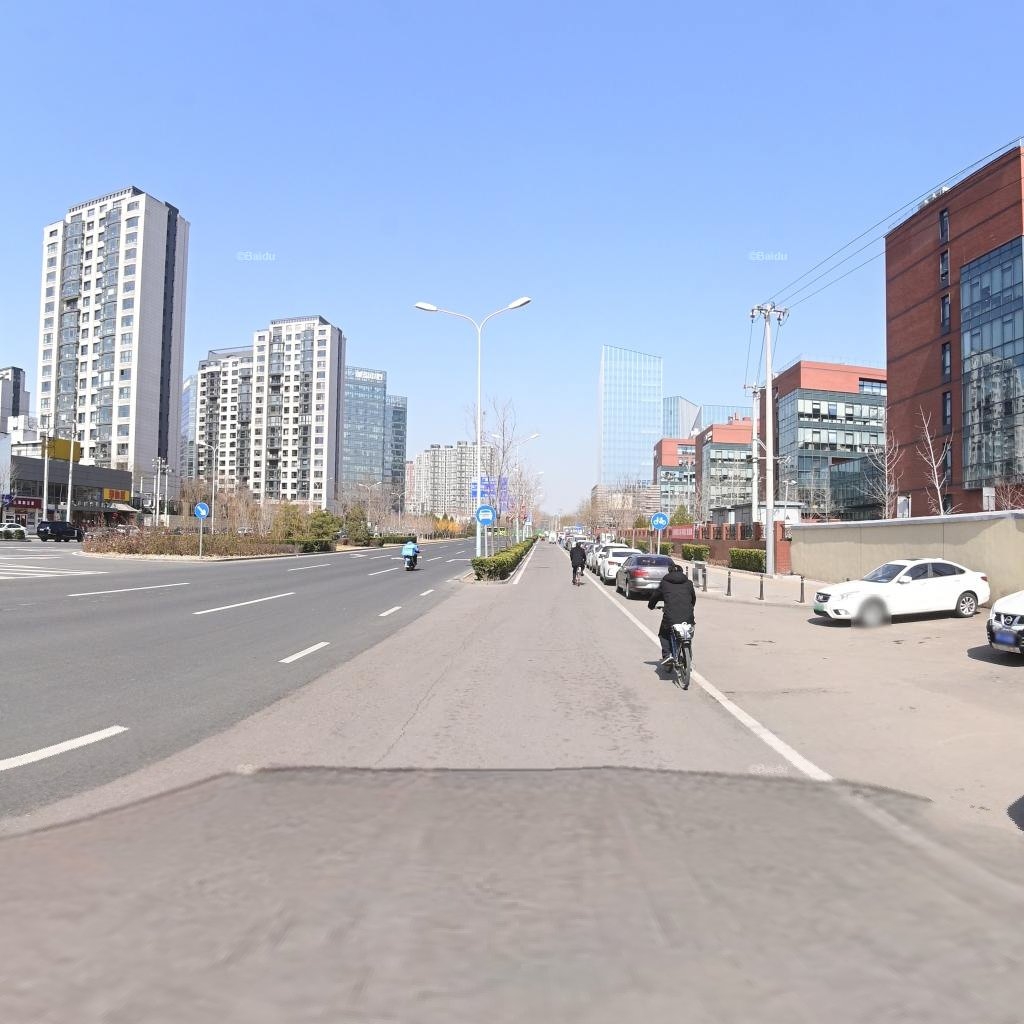
Region: Chaoyang
Road damage annotations: manhole cover, longitudinal crack, transverse crack